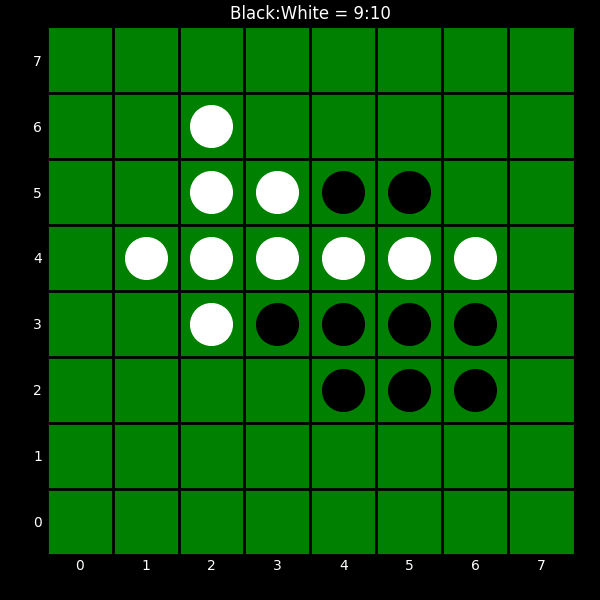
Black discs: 9
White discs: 10